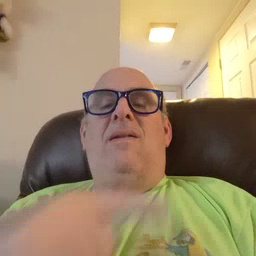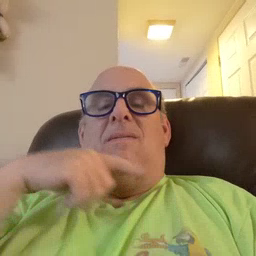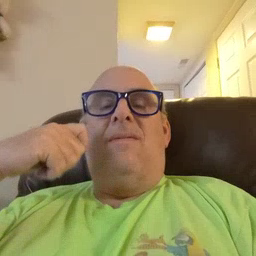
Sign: dry